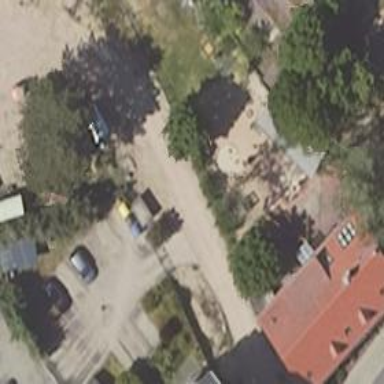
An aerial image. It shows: Kindergarten.